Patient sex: M
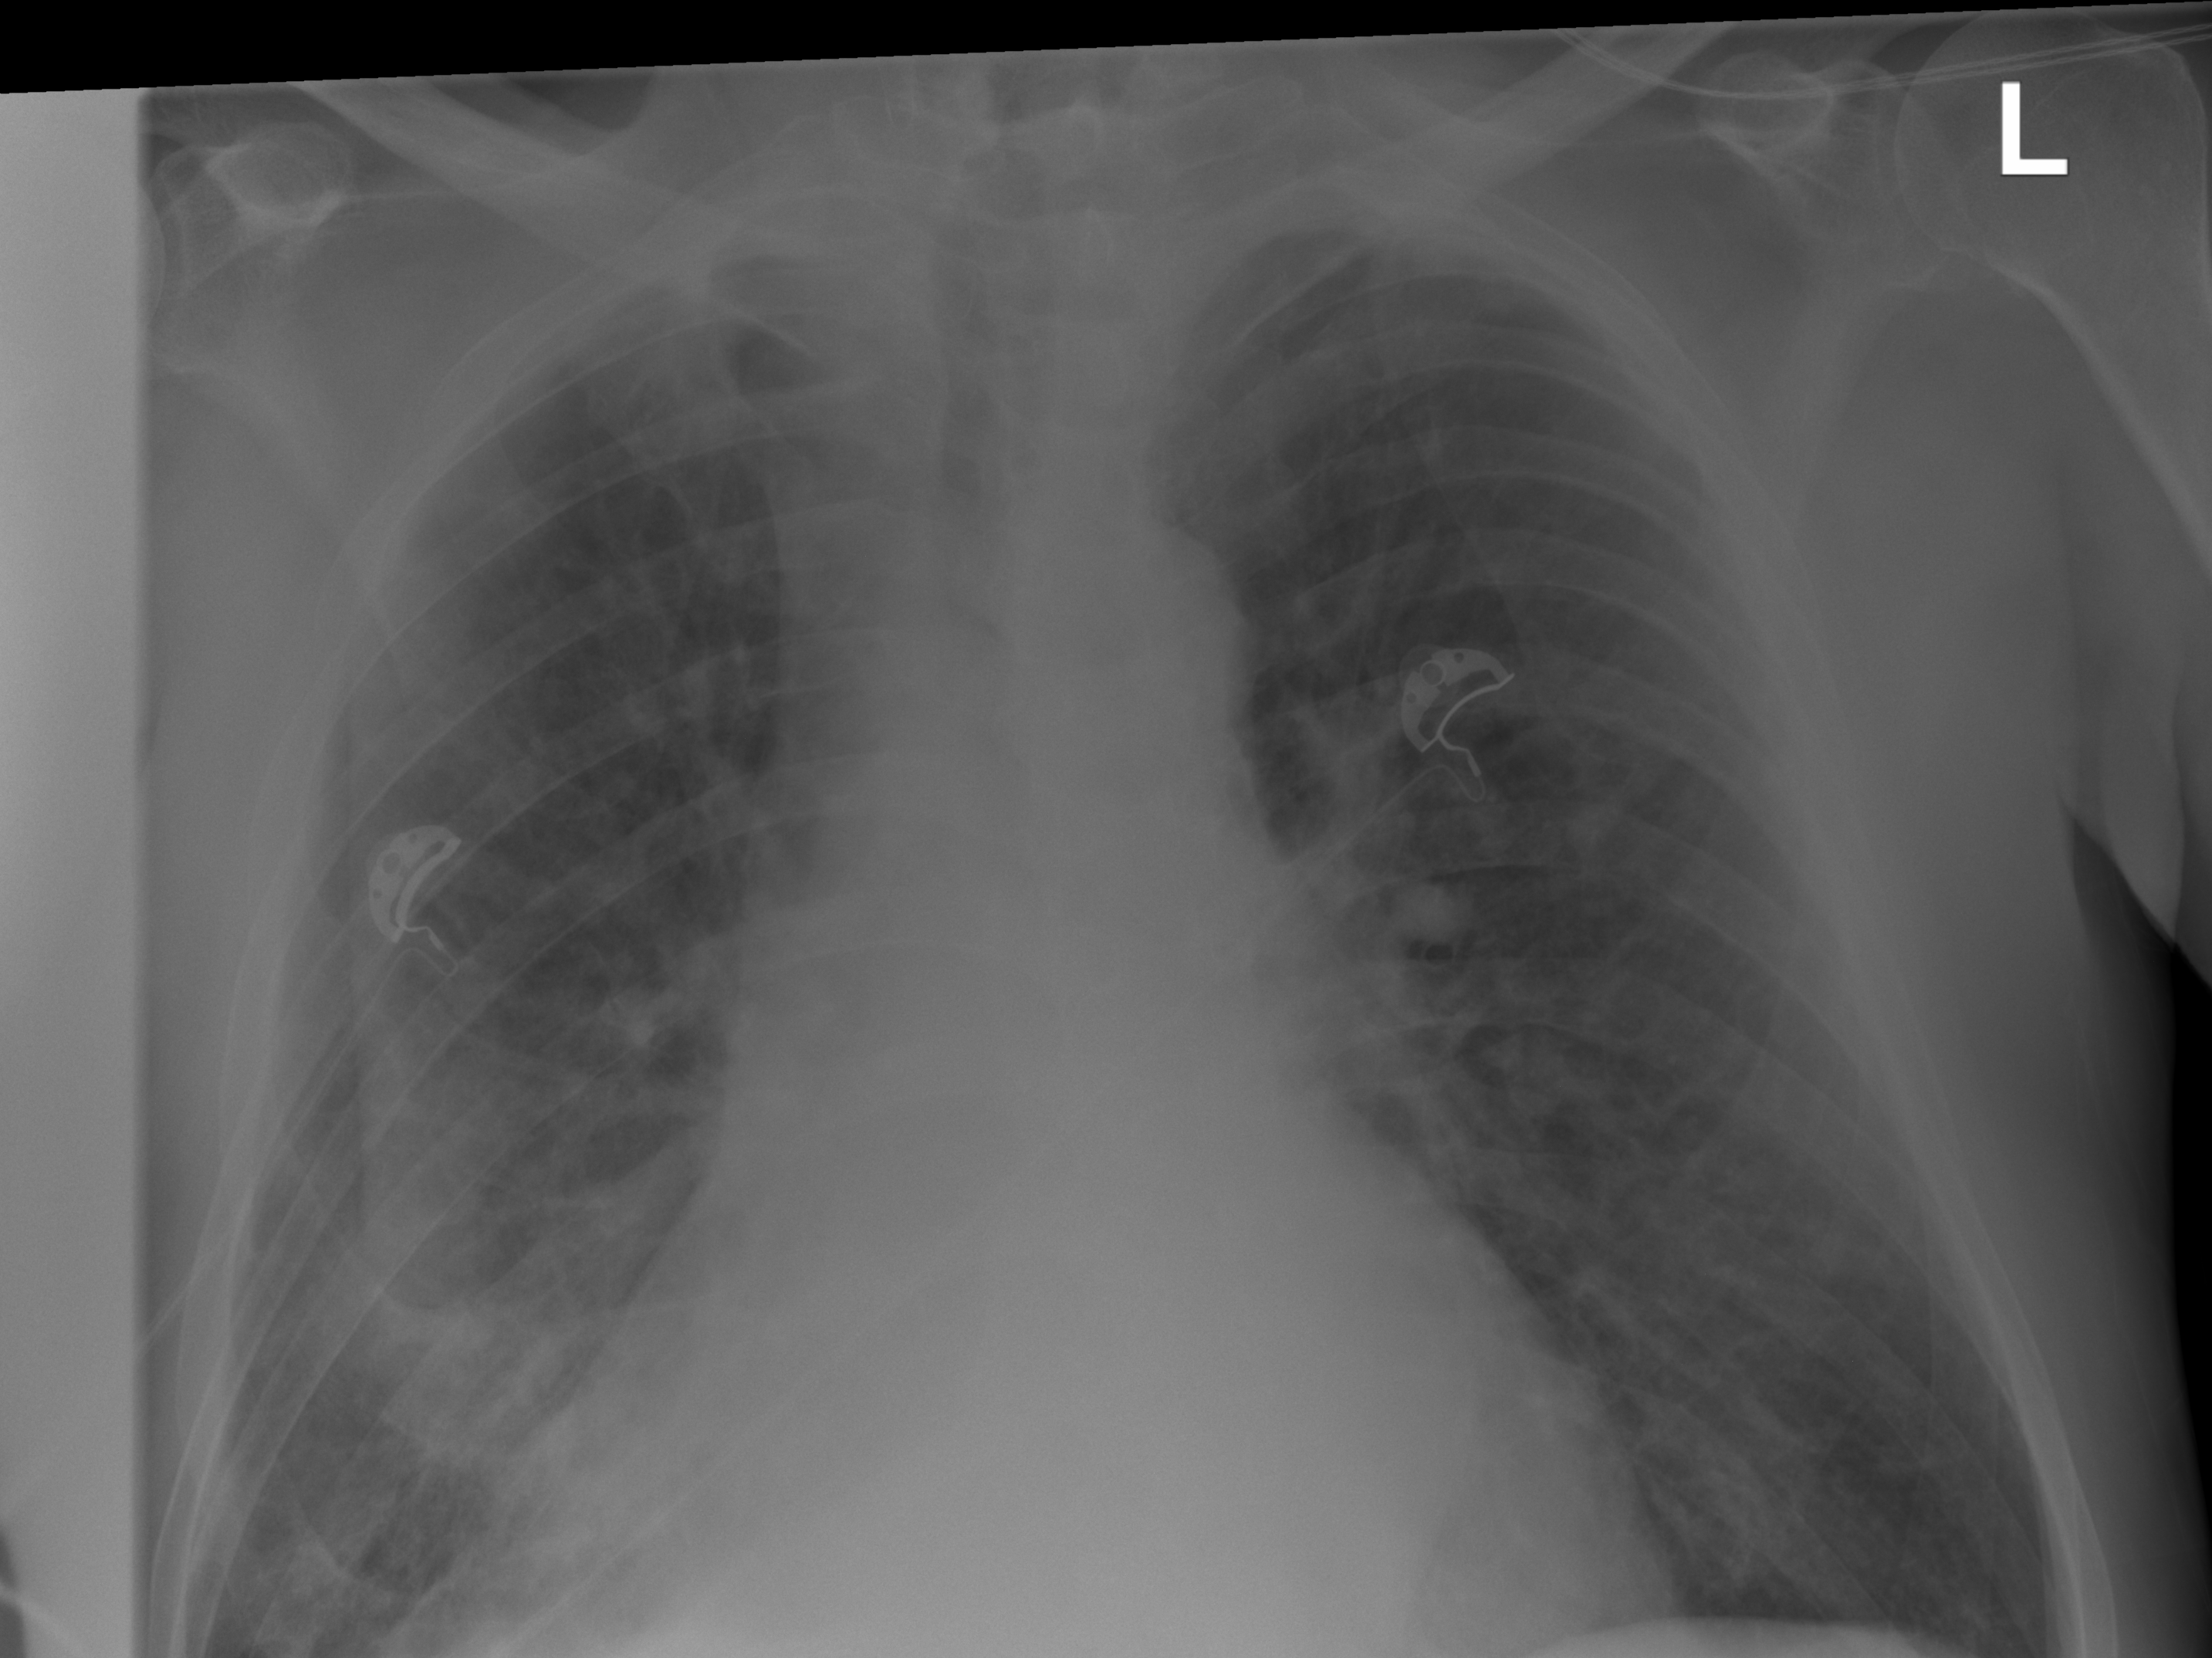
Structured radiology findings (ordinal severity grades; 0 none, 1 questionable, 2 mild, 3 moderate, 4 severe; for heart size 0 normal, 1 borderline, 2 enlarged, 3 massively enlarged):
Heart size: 2
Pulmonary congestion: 2
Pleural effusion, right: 0
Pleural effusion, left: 0
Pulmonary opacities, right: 3
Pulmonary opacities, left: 2
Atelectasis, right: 2
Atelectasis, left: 2